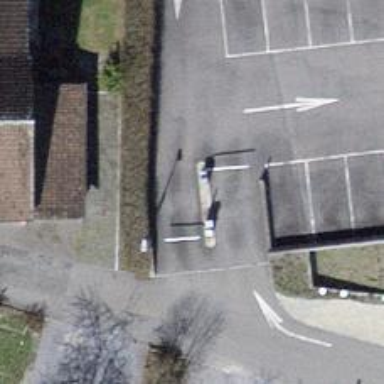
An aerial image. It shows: Lift gate barrier.